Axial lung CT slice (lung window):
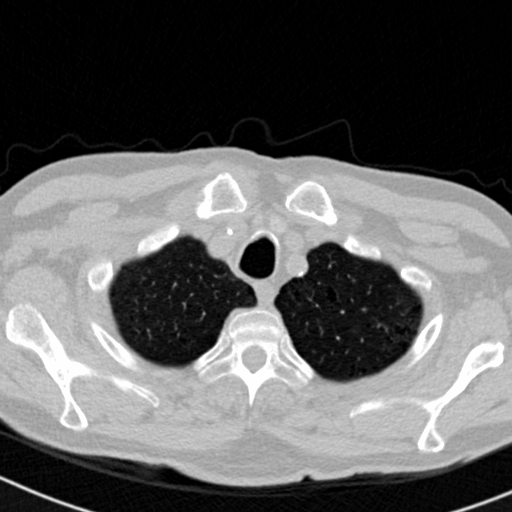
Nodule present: no